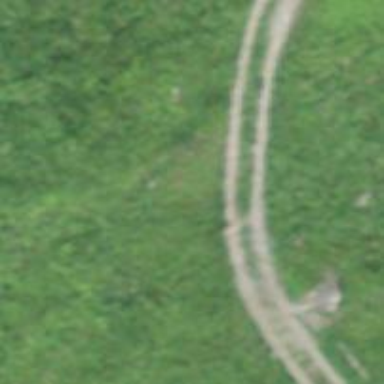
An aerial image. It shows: Unpaved track with grade 3 track type.